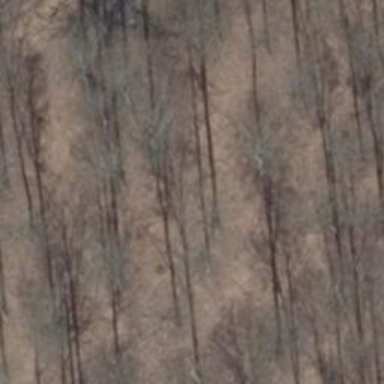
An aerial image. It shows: Hunting stand.